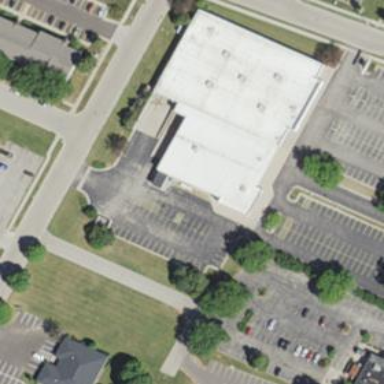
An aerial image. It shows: Building.